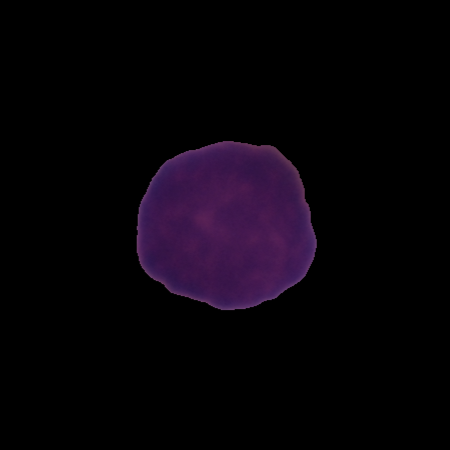
Label: healthy